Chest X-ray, PA view. Patient: 64 years old, sex F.
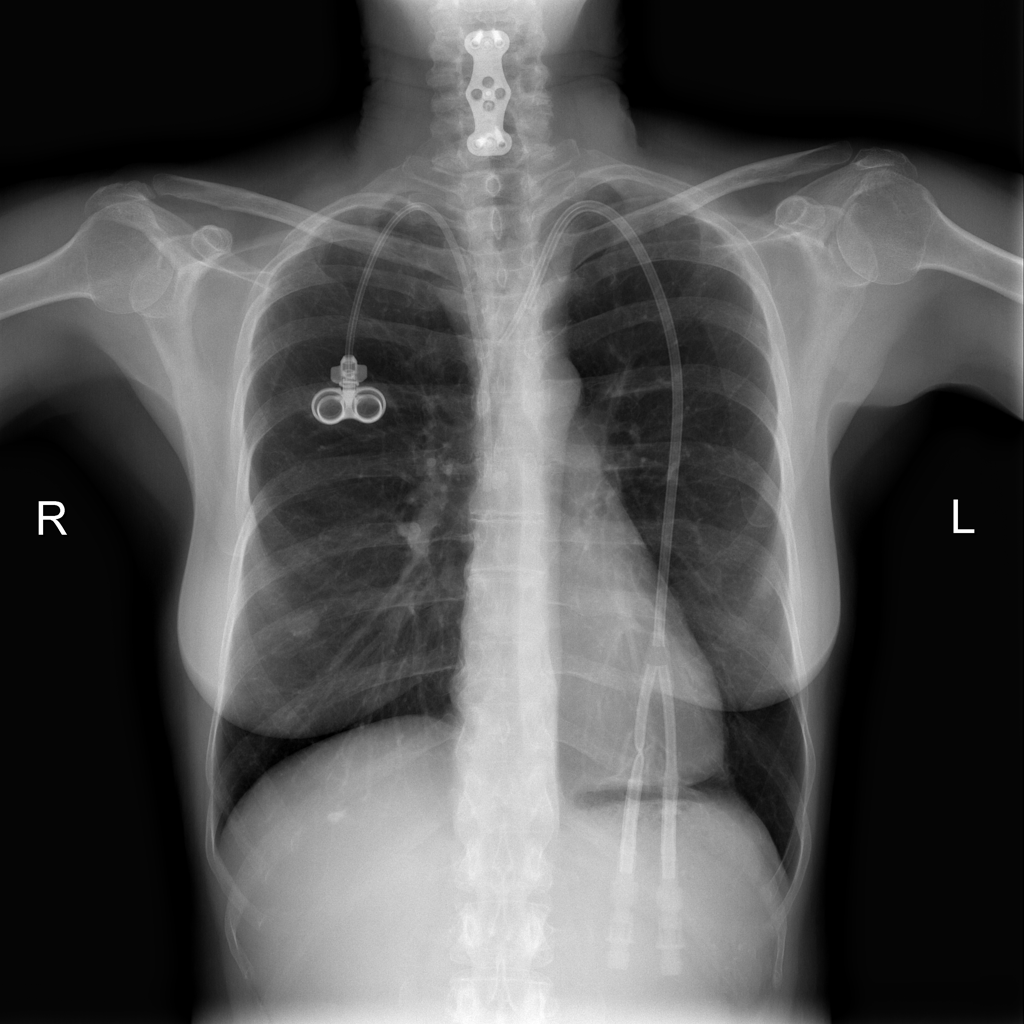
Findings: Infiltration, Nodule